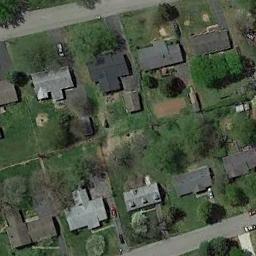
Label: residential